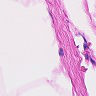
Metastatic tissue present: no